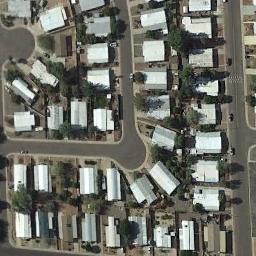
Label: residential